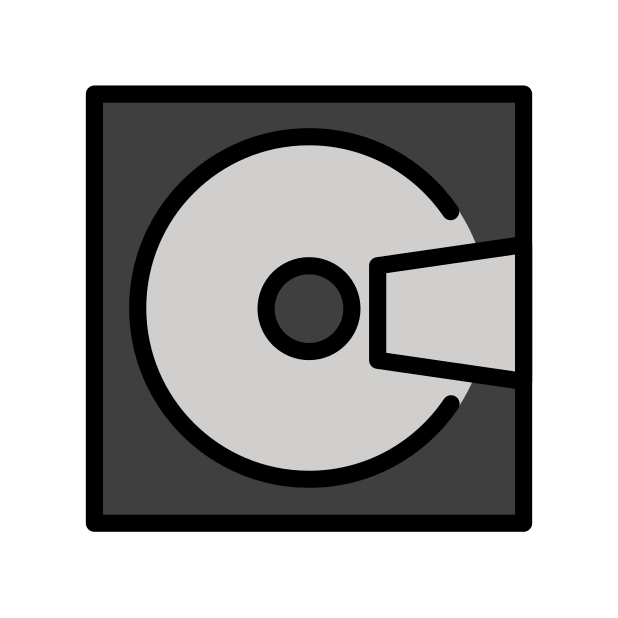
Emoji: 💽
Name: minidisc
Unicode: 0x1f4bd